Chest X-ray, AP view. Patient: 37 years old, sex M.
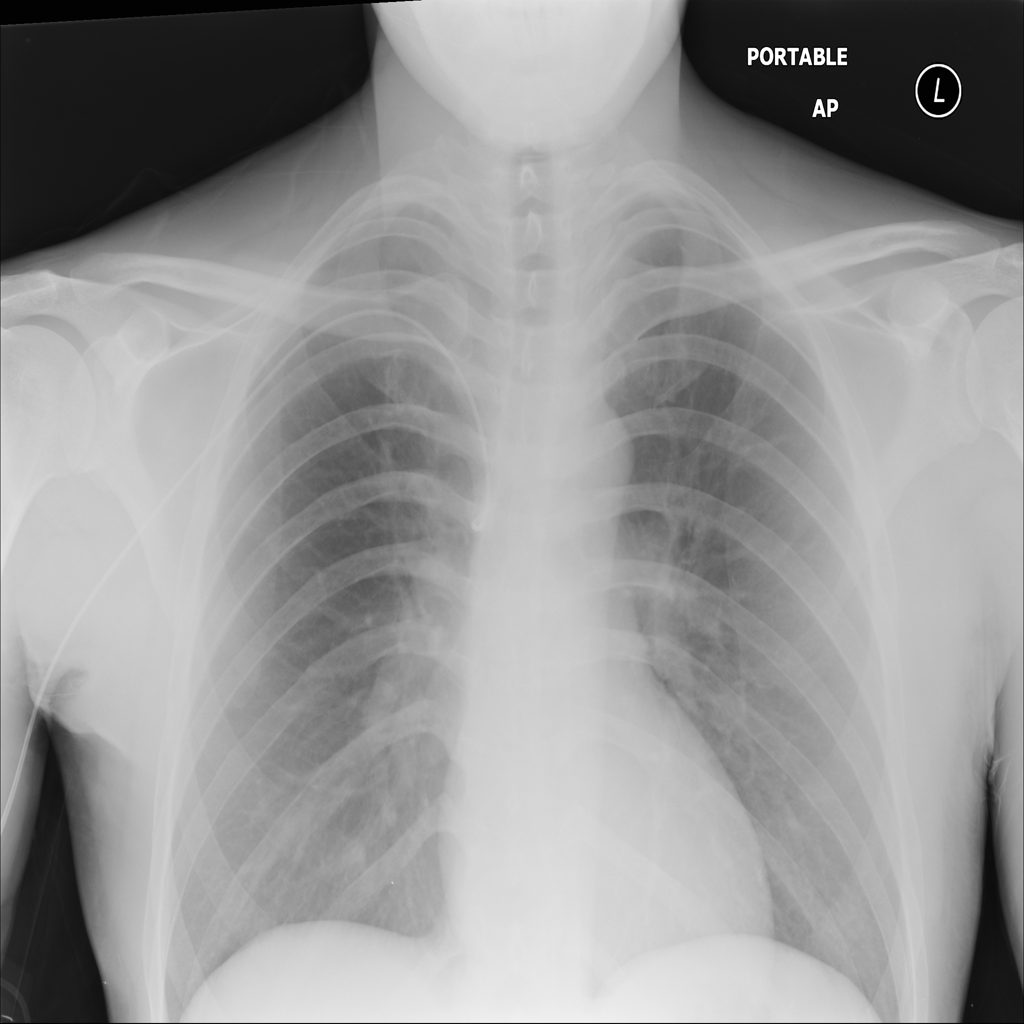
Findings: No Finding